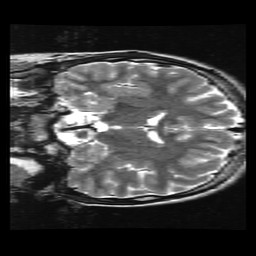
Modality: T2w
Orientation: coronal
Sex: male
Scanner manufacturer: ge
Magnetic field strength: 3 T
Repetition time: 5 s
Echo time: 0.1015 s